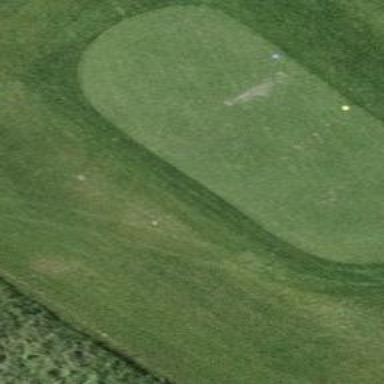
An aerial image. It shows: Grassy area designated as golf tee.